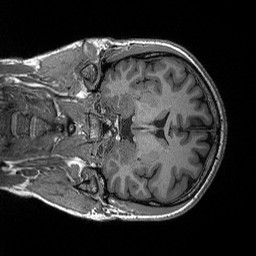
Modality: T1w
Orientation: coronal
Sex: male
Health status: healthy
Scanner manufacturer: siemens
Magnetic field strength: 3 T
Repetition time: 2.3 s
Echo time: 0.00296 s